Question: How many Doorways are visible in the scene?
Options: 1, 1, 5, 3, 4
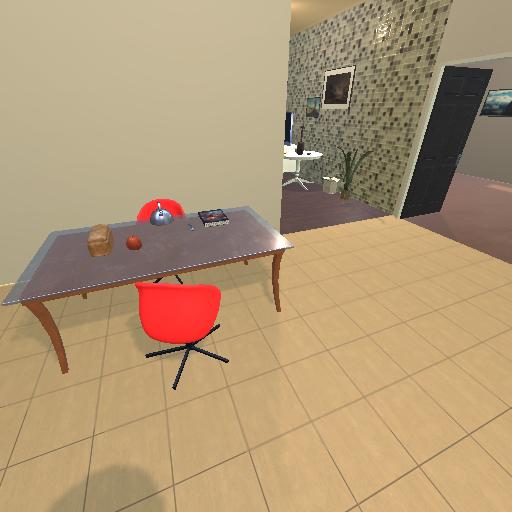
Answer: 1